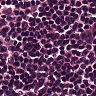
Metastatic tissue present: no